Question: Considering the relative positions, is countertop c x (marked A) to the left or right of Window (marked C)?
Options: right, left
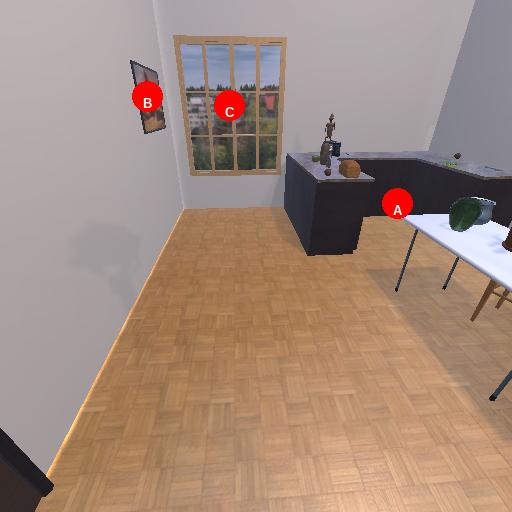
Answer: right